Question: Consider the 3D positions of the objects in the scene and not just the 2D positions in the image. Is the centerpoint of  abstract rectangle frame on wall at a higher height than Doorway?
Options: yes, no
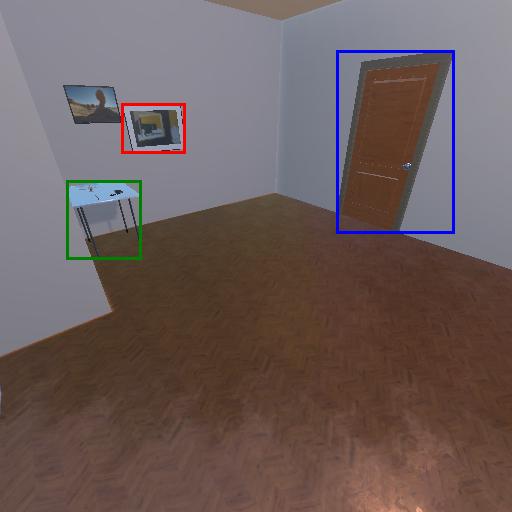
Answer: yes